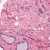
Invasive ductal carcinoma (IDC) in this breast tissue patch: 0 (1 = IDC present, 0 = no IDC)